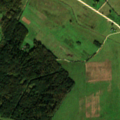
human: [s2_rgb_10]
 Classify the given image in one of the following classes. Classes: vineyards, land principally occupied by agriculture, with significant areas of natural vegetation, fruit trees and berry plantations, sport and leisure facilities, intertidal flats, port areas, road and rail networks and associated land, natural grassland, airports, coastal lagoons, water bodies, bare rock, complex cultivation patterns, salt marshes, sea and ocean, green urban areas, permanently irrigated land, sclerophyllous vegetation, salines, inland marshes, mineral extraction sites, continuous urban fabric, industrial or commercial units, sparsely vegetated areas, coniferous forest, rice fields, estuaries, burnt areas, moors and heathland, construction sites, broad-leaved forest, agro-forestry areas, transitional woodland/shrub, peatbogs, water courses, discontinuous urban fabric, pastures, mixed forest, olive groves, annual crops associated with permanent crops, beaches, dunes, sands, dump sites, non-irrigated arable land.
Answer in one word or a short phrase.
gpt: non-irrigated arable land, pastures, complex cultivation patterns, mixed forest, transitional woodland/shrub